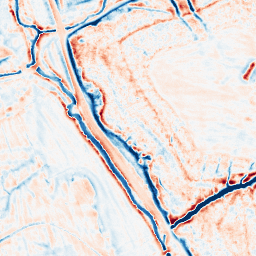
Category: edge_preserving
Decomposition family: bilateral
Decomposition parameters: d: 15
sigma_color: 150
sigma_space: 100
Upsampling method: edge_directed
Upsampling parameters: scale: 2
Upsampling scale: 2